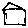
Label: house